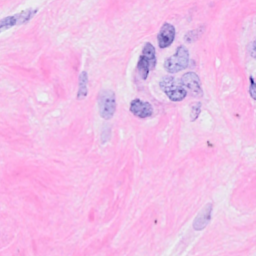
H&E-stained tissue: Breast